Field crop: maize
Growth stage: 2
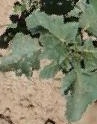
Species: datura